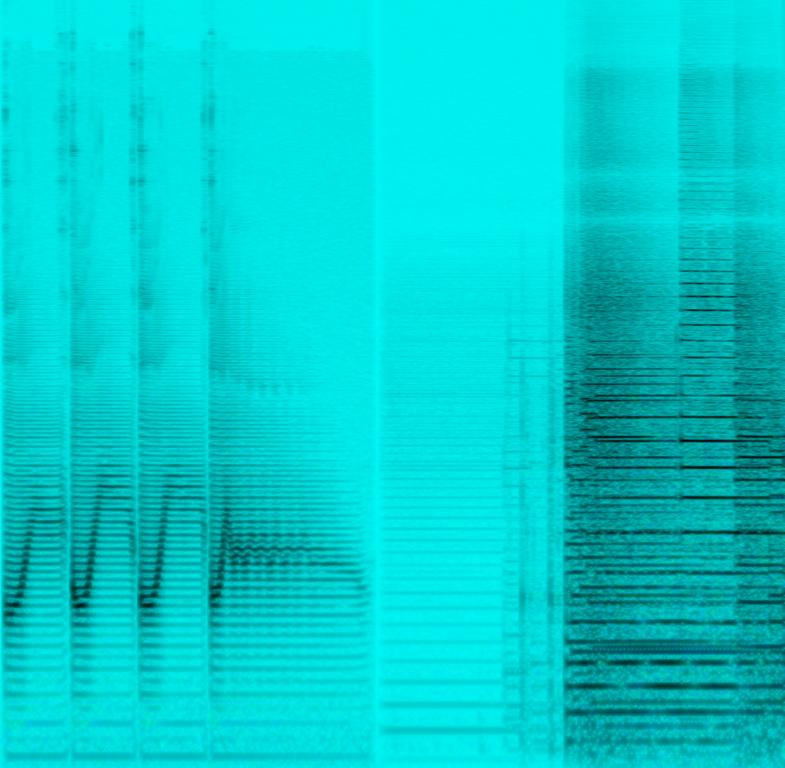
This audio contains someone playing a mouthwarp. Then another recording starts where someone is strumming chords on an e-guitar fingerpicking a melody. This song may be playing for a photo slide show made for the family.